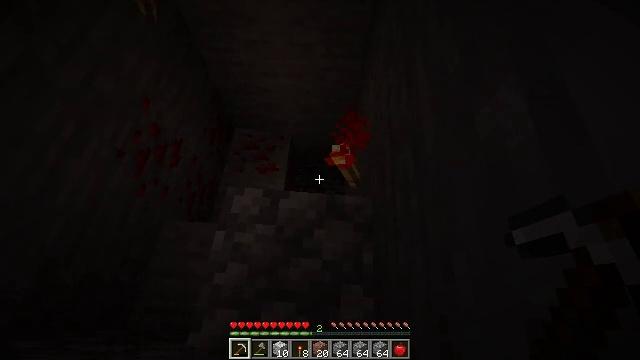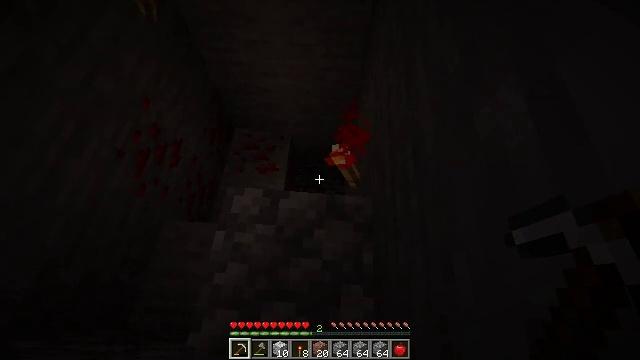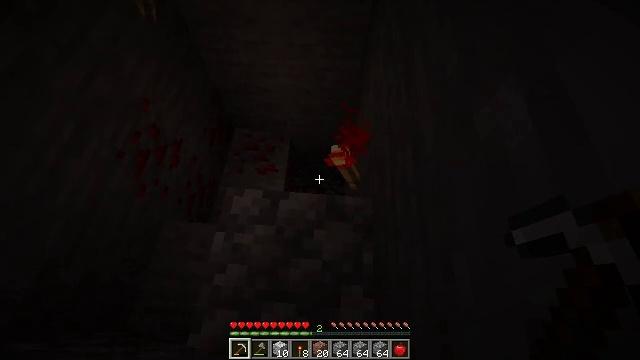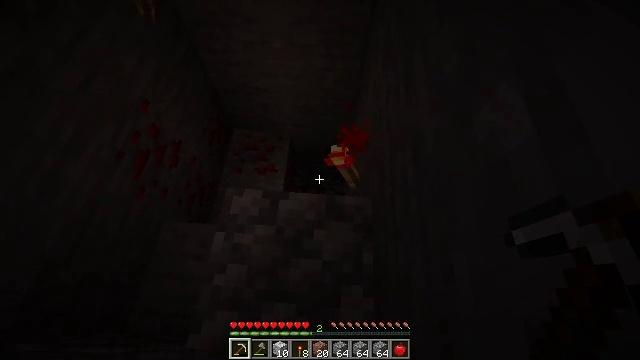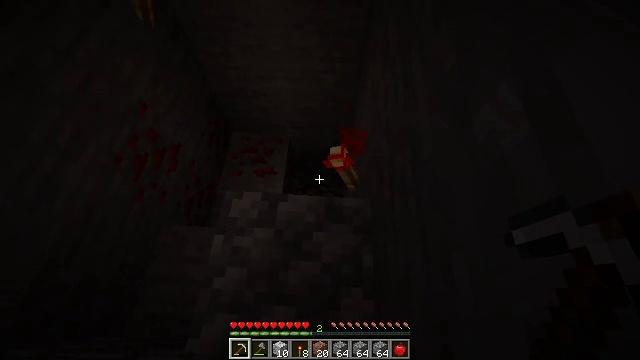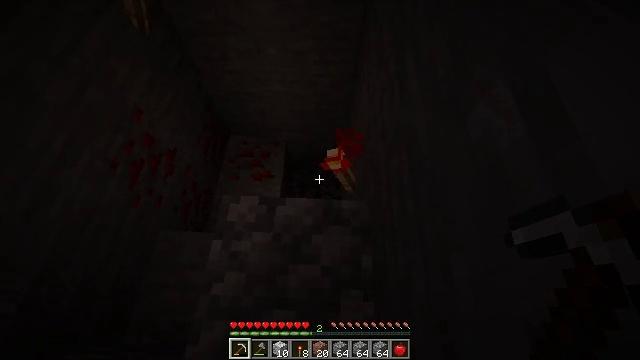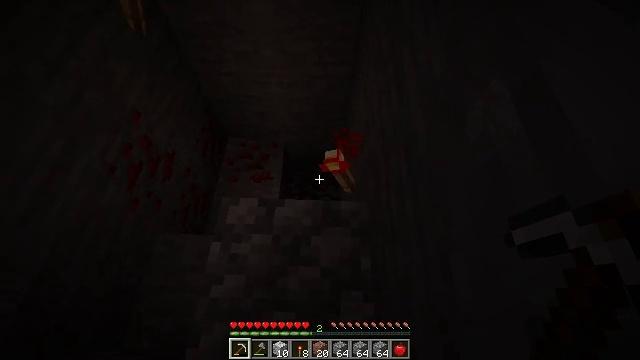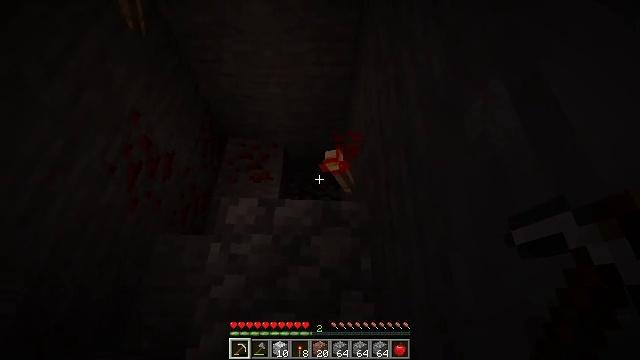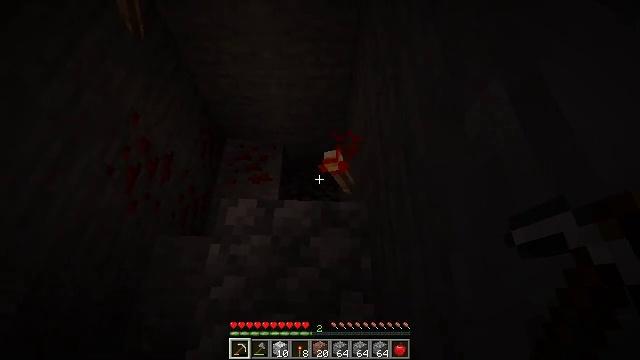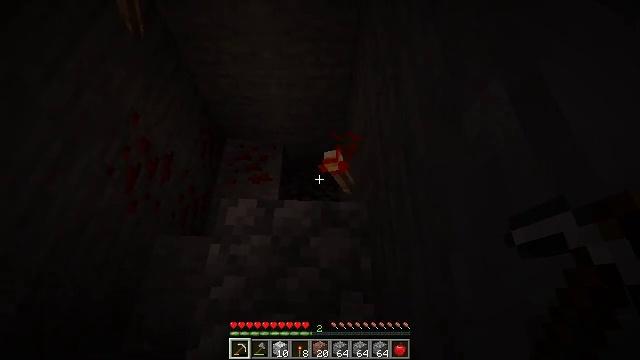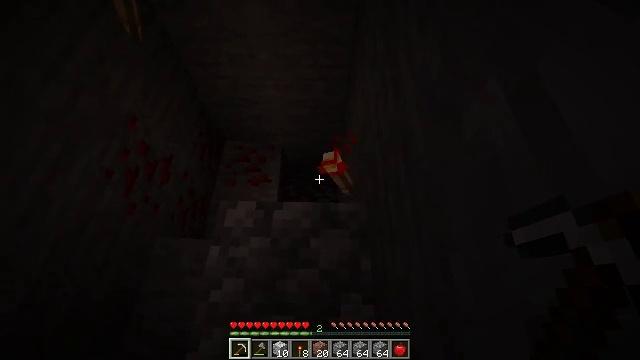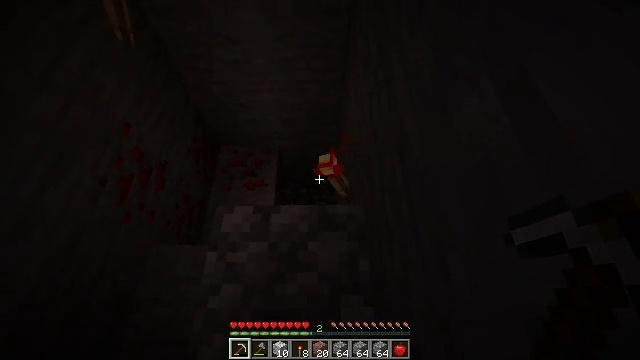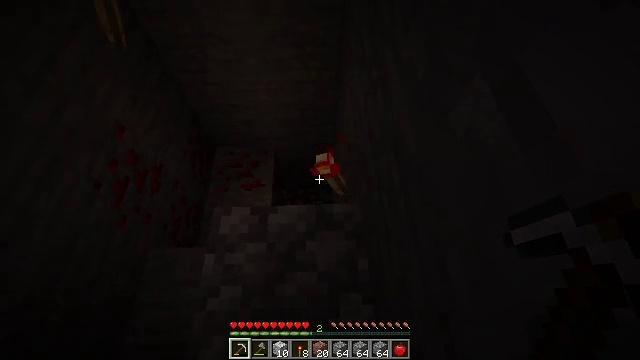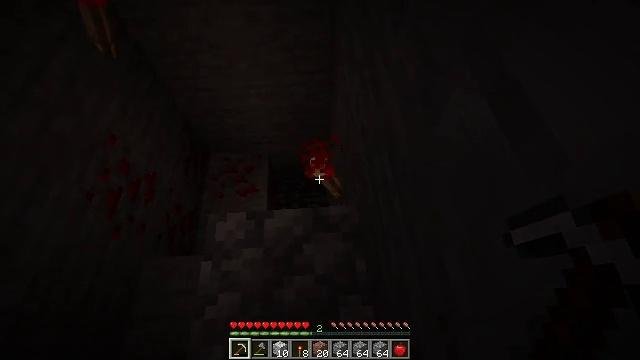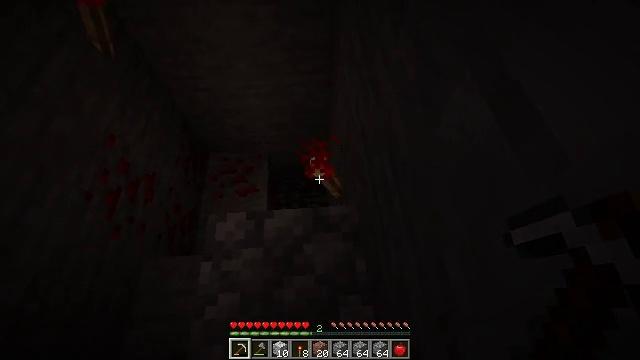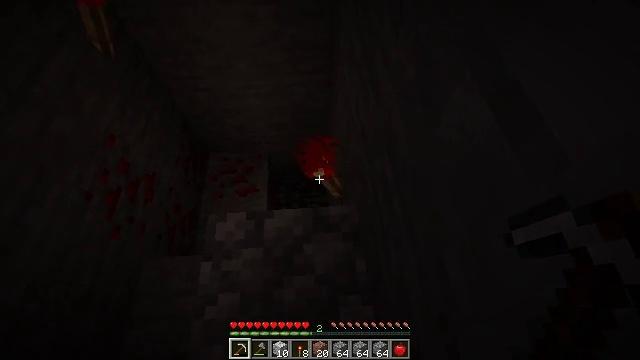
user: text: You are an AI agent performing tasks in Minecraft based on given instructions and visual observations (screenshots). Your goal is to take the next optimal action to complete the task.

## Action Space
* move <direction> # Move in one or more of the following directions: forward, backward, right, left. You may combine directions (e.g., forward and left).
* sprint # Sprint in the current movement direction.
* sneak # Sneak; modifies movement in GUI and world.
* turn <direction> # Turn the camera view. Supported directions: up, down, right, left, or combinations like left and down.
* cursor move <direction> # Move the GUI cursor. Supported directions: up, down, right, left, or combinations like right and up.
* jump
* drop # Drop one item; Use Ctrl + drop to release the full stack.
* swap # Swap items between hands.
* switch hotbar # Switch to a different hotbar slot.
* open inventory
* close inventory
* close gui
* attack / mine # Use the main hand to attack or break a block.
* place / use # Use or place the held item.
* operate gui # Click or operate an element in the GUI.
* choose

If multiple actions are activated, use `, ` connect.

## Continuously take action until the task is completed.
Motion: motion action
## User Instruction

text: Mine the redstone wall torch on the wall.
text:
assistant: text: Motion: no_op
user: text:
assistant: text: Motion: no_op
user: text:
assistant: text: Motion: no_op
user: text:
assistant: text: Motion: no_op
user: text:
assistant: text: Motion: turn right
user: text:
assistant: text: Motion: no_op
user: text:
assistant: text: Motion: no_op
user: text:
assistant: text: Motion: no_op
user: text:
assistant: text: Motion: no_op
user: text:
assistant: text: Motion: no_op
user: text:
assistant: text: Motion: turn right
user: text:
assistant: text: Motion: turn right
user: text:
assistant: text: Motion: turn right
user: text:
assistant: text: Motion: no_op
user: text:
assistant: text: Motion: no_op
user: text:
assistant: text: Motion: no_op
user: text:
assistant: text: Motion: no_op
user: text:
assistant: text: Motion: attack / mine
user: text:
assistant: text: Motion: attack / mine
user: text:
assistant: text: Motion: attack / mine
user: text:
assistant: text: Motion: no_op
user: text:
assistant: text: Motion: no_op
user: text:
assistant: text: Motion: no_op